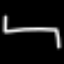
Label: bed